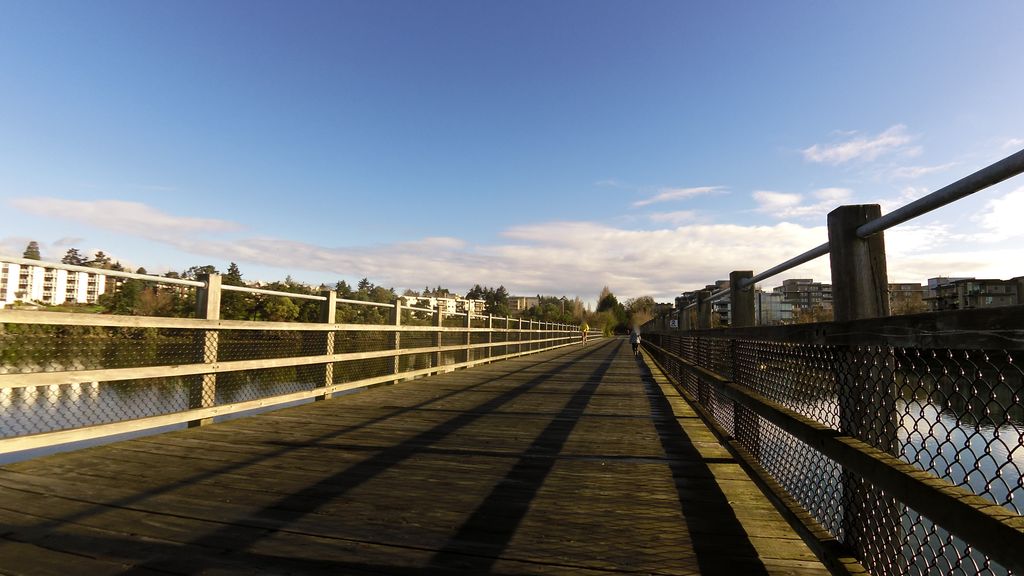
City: victoria